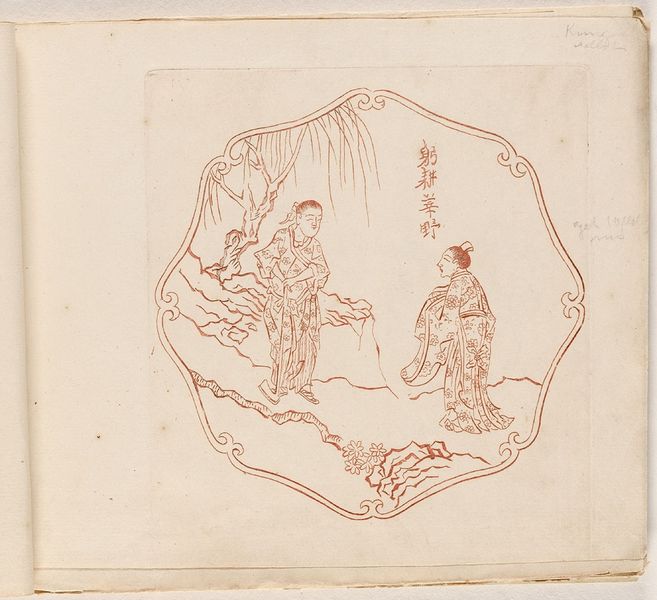
Titel: Chinesendarstellung, Blatt aus der Folge 'Picturae Sinicae'
Künstler: Pieter Schenk
Standort: Hamburg
Institution: Museum für Kunst und Gewerbe Hamburg
Schlagwörter: baum, mensch, pflanzen, schrift, papier, grafik, graphik, vegetation, ornamente, schriftzeichen, fotografie, photographie, druckgraphik, druckgrafik, radierung, buchstaben, kunst, darstellung, tracht, ware, alphabet, gerippt, volkstracht, reproduktionen, druckerzeugnisse, menschenbild, pflanzenabbildung, völker, nationalitäten, anthropoide, ornamentstich, vorlageblätter, rotdruck